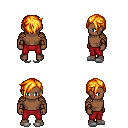
a pixel art fantasy rpg character, male body template, human, dark skin, leather shoulder armor, red pants, light blonde pixie cut hairstyle, cloth bracers, white slippers, four views (front, back, left, right), 2x2 character sprite sheet, small pixel art, hard edges, no anti-aliasing